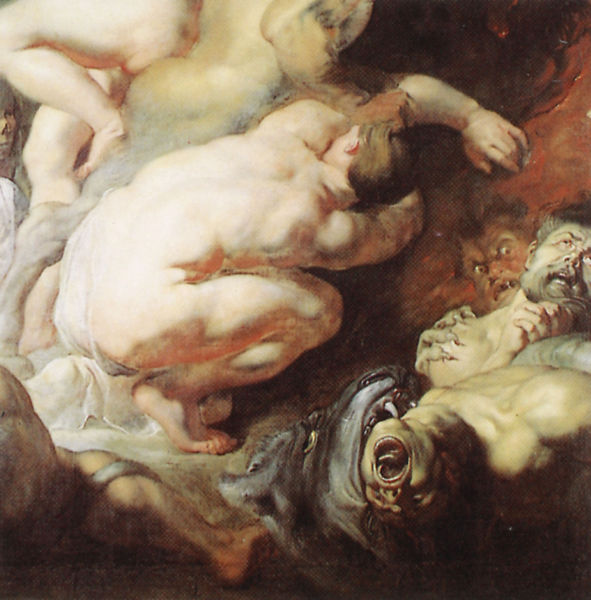
Titel: Großes Jüngstes Gericht
Künstler: Peter Paul Rubens
Institution: München, Bayrische Staatsgemäldesammlungen
Schlagwörter: akt, gemälde, kopf, körper, mann, nackt, rubens, weiß, wolf, menschen, ausschnitt, frau, hell, köpfe, mund, männer, rücken, wolke, gesicht, inkarnat, bein, kauern, farbe, angst, detail, muskeln, muskulös, offen, nakt, rückenfigur, hocken, krallen, dämon, zähne, grimasse, hölle, peter paul rubens, schmerz, teufel, maul, fressen, grünlich, töten, schrei, ungeheuer, biss, fratze, monster, klaue, schreck, grausam, beißen, dämonisch, naktheit, schmerzschrei